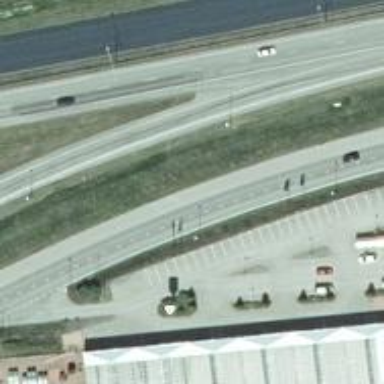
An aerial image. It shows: Trunk link highway with tertiary functional class.